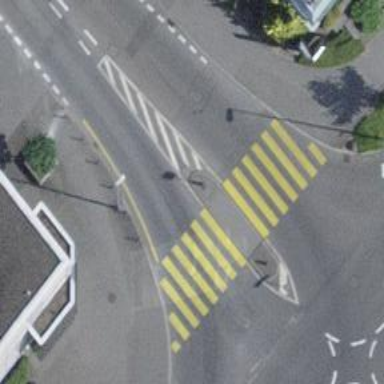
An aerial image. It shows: Uncontrolled zebra crossing with island. The crossing is marked with zebra stripes.